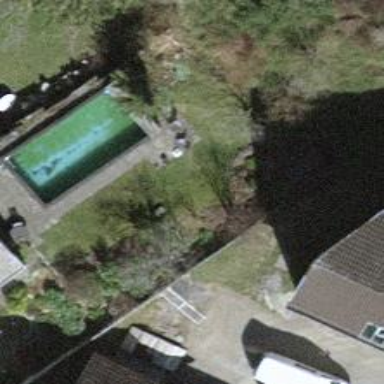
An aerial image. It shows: Swimming pool located in leisure land.